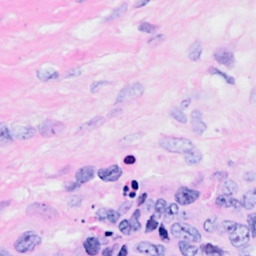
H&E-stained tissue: Breast